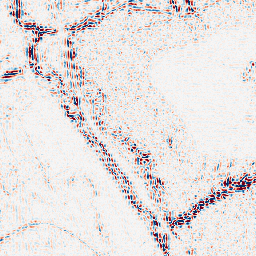
Category: wavelet
Decomposition family: wavelet_dwt
Decomposition parameters: wavelet: coif2
level: 2
Upsampling method: bilinear
Upsampling parameters: scale: 4
Upsampling scale: 4